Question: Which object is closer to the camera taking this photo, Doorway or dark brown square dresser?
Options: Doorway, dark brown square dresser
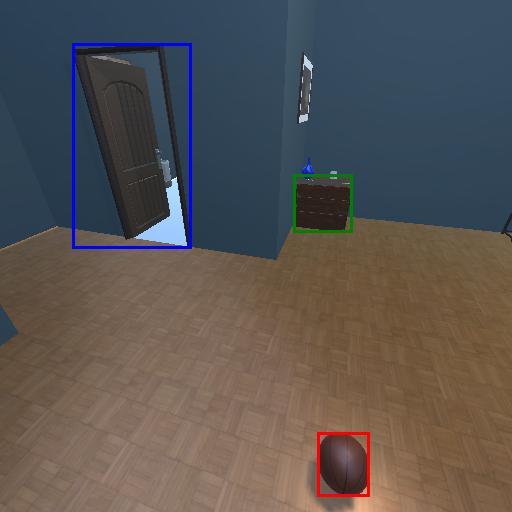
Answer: Doorway